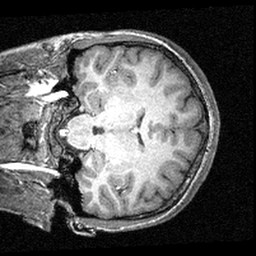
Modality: T1w
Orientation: coronal
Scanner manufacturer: siemens
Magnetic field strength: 3 T
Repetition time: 1.57 s
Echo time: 0.00304 s